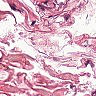
Metastatic tissue present: no